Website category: auto
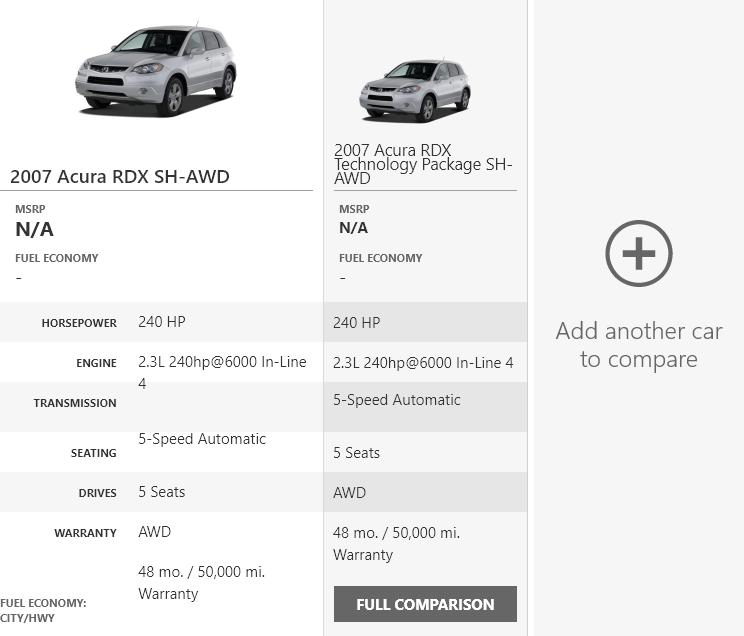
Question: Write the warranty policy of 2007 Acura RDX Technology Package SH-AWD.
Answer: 48 mo. / 50,000 mi. Warranty

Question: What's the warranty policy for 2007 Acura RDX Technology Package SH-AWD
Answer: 48 mo. / 50,000 mi. Warranty

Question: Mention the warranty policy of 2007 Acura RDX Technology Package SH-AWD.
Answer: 48 mo. / 50,000 mi. Warranty

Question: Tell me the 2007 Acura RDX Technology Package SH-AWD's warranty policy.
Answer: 48 mo. / 50,000 mi. Warranty